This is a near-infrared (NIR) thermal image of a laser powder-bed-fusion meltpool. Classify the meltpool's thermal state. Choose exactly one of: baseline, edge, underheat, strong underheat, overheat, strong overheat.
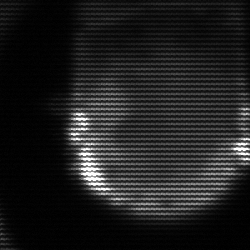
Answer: edge